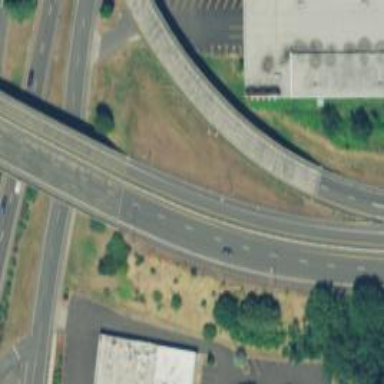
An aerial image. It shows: This image shows trunk highway that functions as expressway.